Interaction volume radius: 10 \u00c5
Interaction volume height: 10 \u00c5
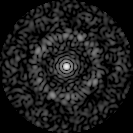
Disorder parameter: 0.8632